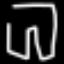
Label: pants